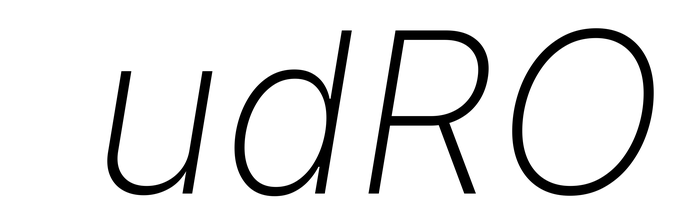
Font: Inter-Italic_ExtraLight_Italic